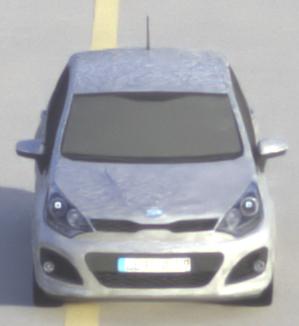
Make: KIA
Model: Rio 1.2
Detailed model: Rio (UB)
Model produced from: 2011/09
Model produced until: 2015/01
Doors: 3
Color: white
Road condition: dry road
Daytime: morning or afternoon
Contrast: medium contrast